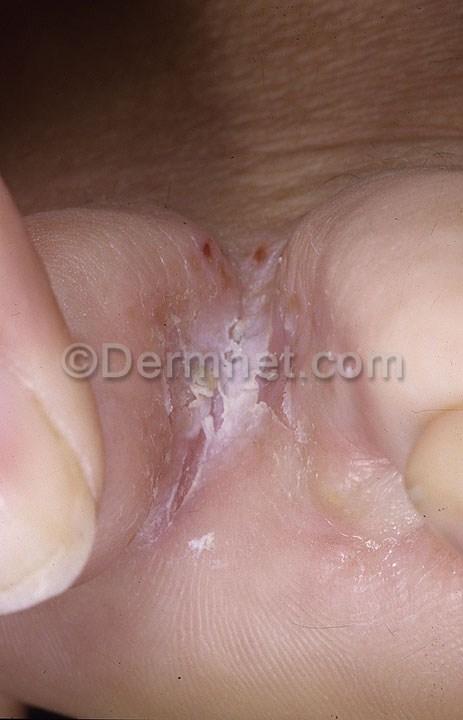
Disease: Tinea Ringworm Candidiasis and other Fungal Infections